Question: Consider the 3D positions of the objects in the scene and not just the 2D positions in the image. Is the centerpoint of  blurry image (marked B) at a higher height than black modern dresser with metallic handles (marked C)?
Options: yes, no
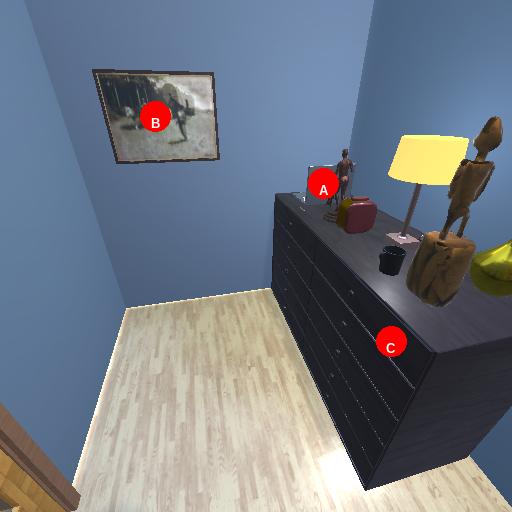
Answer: yes